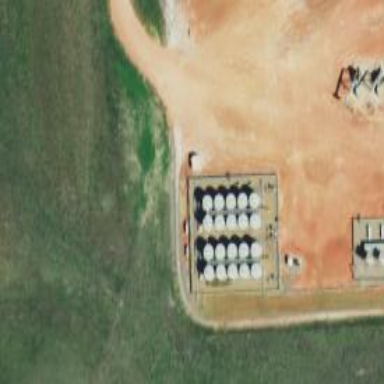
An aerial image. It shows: Storage tank that is man-made.